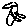
Label: bird